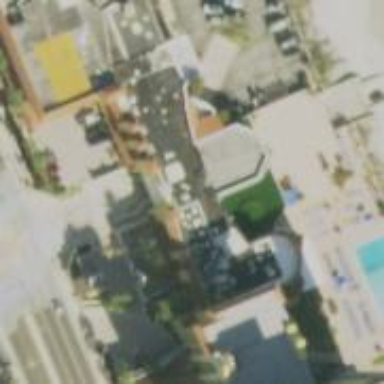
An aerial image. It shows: Hotel building.